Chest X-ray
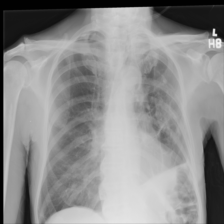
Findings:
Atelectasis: negative
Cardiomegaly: negative
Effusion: negative
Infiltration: negative
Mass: negative
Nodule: negative
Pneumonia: negative
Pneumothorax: negative
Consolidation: negative
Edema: negative
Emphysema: negative
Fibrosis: negative
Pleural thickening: negative
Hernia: negative